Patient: sex F, age 64
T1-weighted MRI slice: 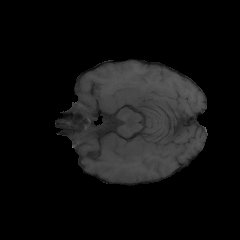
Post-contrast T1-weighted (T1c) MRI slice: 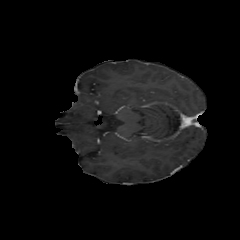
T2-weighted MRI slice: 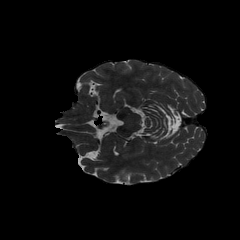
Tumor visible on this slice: no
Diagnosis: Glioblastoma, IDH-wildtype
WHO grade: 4